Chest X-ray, PA view. Patient: 73 years old, sex M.
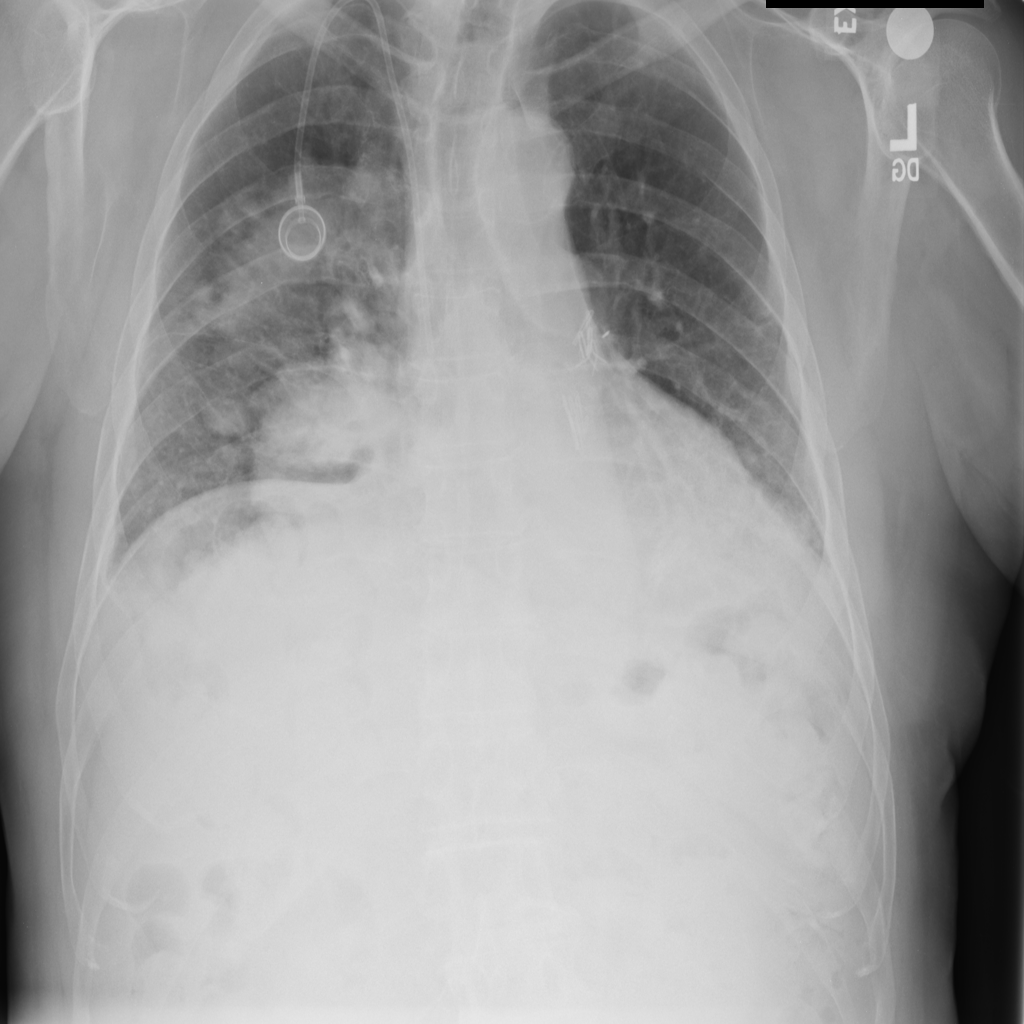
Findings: Mass